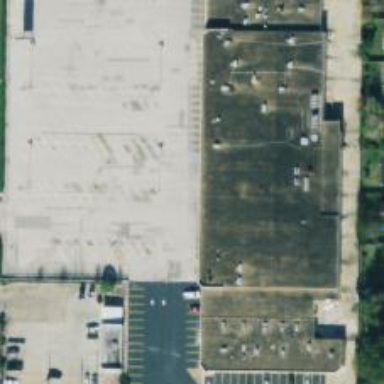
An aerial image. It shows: Supermarket.